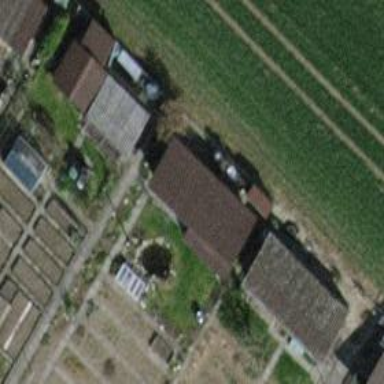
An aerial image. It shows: Shed.